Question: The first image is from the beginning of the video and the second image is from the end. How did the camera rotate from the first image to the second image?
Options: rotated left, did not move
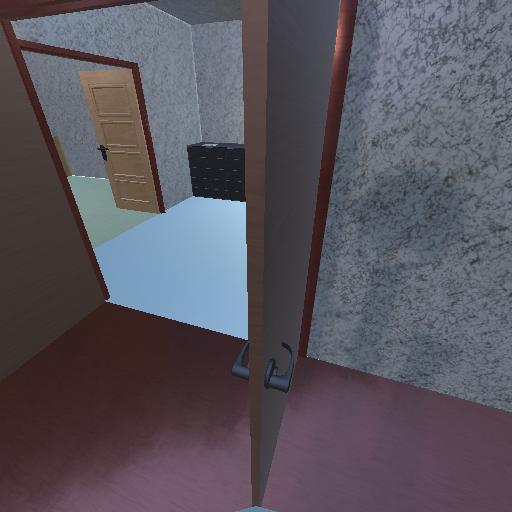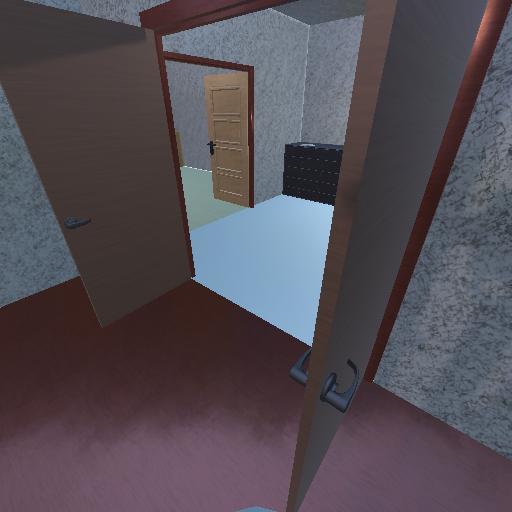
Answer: rotated left